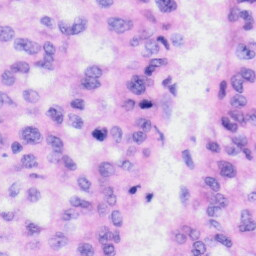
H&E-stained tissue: Liver